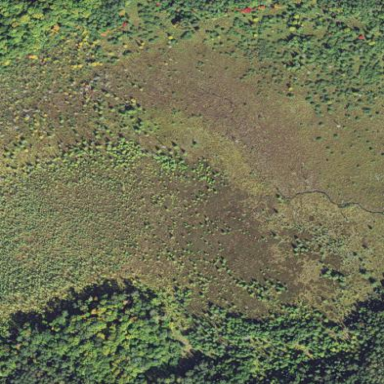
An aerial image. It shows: Bog wetland.